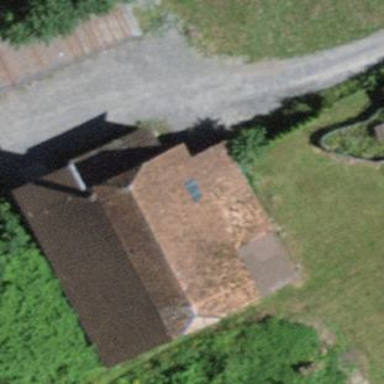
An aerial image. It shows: Rural barn.